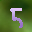
Label: 5